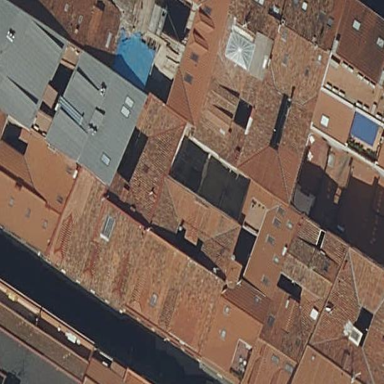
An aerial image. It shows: Building with yellow exterior and brown roof.